Question: I have two ImageView/Bitmap, one for visible background and it not movable one, Another one is movable bitmap on the background view. The movable bitmap have pinch zoom and rotate with matrix. Finally find movable co-ordinates/rect position and crop background bitmap using those rect position. My question is how to calculate/get rect position?.
For my sample, what i need for your view. Pleas post your idea here, it help to every one.

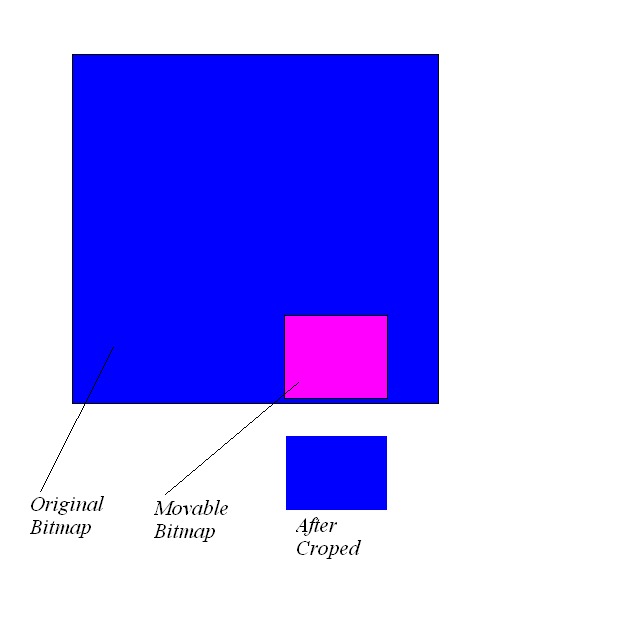
Answer: I spend more time to search and after few weeks for get this result.
'''
private Bitmap getCroppedBmp(Bitmap childBmp, Bitmap ParentBmp) {
// viewBmp is movable bitmap, orgBitmap is Parent Bitmap
Bitmap viewBmp = childBmp;
Bitmap orgBitmap = ParentBmp;
float[] v = new float[9];
// get Matrix from View
cropImage.savedMatrix.getValues(v);
float left = v[Matrix.MTRANS_X];
float top = v[Matrix.MTRANS_Y];
// calculate the degree of rotation
float rAngle = Math.round(Math.atan2(v[Matrix.MSKEW_X],
v[Matrix.MSCALE_X]) * (180 / Math.PI));
// Rotate viewBmp
Matrix m = new Matrix();
m.postRotate(rAngle, viewBmp.getWidth() / 2, viewBmp.getHeight() / 2);
Bitmap bmap = Bitmap.createBitmap(viewBmp, 0, 0, viewBmp.getWidth(),
viewBmp.getHeight(), m, true);
// calculate real scale
float rScale = (float) Math
.sqrt((v[Matrix.MSCALE_X] * v[Matrix.MSCALE_X])
+ (v[Matrix.MSKEW_Y] * v[Matrix.MSKEW_Y]));
// Scale viewBmp
Matrix m1 = new Matrix();
m1.postScale(rScale, rScale, width / 2, height / 2);
Bitmap scaledBitmap = Bitmap.createBitmap(bmap, 0, 0, width, height,
m1, true);
// Finally Get cropped Bitmap
Bitmap resultingImage = Bitmap.createBitmap(orgBitmap, (int) left,
(int) top, scaledBitmap.getWidth(), scaledBitmap.getHeight());
return resultingImage;
}
'''